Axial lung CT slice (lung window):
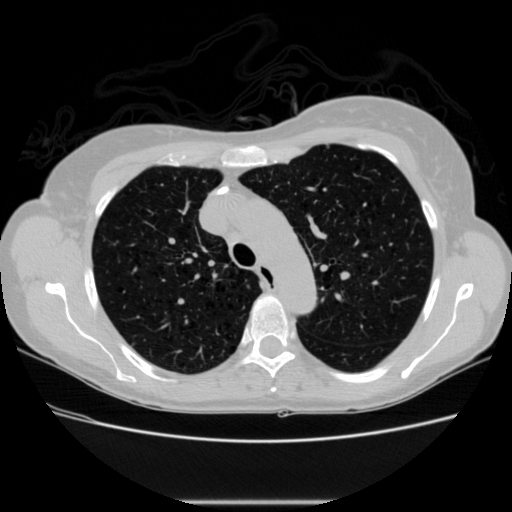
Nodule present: no